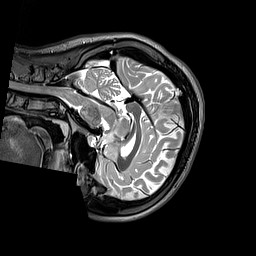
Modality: T2w
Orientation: sagittal
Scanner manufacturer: siemens
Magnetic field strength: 3 T
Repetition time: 3.2 s
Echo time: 0.406 s